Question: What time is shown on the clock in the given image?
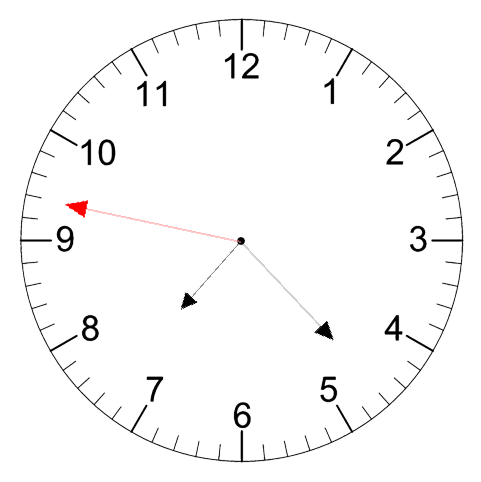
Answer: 07:22:47